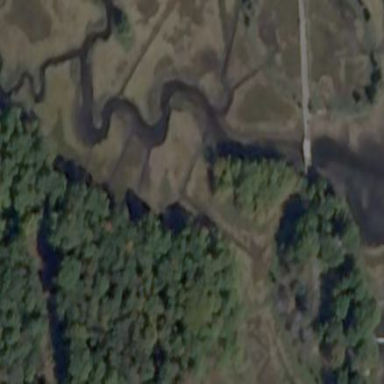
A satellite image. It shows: Swamp in wetland area.